Question: I have declared the following:
'''
const int NUMBER_OF_DIGITS = 16;
std::vector<int> digits(NUMBER_OF_DIGITS);
'''
However when I open the MSVC debugger it shows the following:

This is how I added values to the vector:
'''
for (int i = 0; i < NUMBER_OF_DIGITS; ++i) {
scanf("%d", &digits[i]);
}
'''
Is this normal? Can I just ignore this? Or is this a problem?
Full code(the program is still not ready yet):
'''
#include <iostream>
#include <vector>
#include "stdio.h"
const int NUMBER_OF_DIGITS = 16;
int checksum, tmp1, tmp2, tmp3, sum = 0;
std::vector<int> digits(NUMBER_OF_DIGITS);
std::vector<int> new_digits(NUMBER_OF_DIGITS);
int luhn_checksum(std::vector<int> cardnumber[NUMBER_OF_DIGITS]) {
//step 1: duouble every second number
for (int i = 1; i < NUMBER_OF_DIGITS; i += 2) {
new_digits[i] = digits[i] * 2;
if (new_digits[i] > 9) {
//if the product is larger than 9 we will add the two numbers together
//example: 9 * 2 = 18 so we will add 1 + 8 to get 9
tmp1 += new_digits[i] % 10;
new_digits[i] /= 10;
tmp1 = 0;
}
}
//step 2: sum all the values
for (int i = 0; i < NUMBER_OF_DIGITS; ++i) {
checksum += new_digits[i];
}
return checksum;
}
void get_card_numbers(void) {
for (int i = 0; i < NUMBER_OF_DIGITS; ++i) {
scanf("%d", &digits[i]);
}
}
void initialize(void) {
for (int i = 0; i < NUMBER_OF_DIGITS; ++i) {
digits.push_back(0);
new_digits.push_back(0);
}
}
int main() {
initialize();
get_card_numbers();
printf("checksum is: %d
", luhn_checksum(&digits));
std::cout << digits.size() << std::endl;
int x; scanf("%d", &x);
return 0;
}
'''
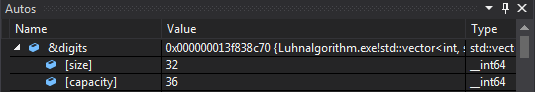
Answer: The constructor you're using for 'digits' is setting the size by specifying the count. So after calling 'push_back' you've just added another 16 to the vector. Use a different constructor that doesn't set the count.
'''
int _tmain(int argc, _TCHAR* argv[])
{
const int NUMBER_OF_DIGITS = 16;
std::vector<int> digits(NUMBER_OF_DIGITS);
//std::vector<int> digits;
int digitsLen = digits.size();
// Here is 16
for (int i = 0; i < NUMBER_OF_DIGITS; ++i) {
digits.push_back(0);
}
int digitsLen2 = digits.size();
// Here is 32
return 0;
}
'''